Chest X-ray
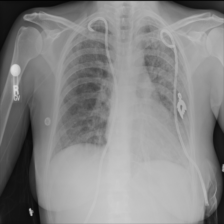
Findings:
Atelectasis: negative
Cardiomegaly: negative
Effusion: negative
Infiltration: negative
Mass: negative
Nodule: negative
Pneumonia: negative
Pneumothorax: negative
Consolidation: negative
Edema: negative
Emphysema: negative
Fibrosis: negative
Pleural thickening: negative
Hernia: negative